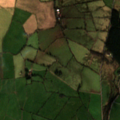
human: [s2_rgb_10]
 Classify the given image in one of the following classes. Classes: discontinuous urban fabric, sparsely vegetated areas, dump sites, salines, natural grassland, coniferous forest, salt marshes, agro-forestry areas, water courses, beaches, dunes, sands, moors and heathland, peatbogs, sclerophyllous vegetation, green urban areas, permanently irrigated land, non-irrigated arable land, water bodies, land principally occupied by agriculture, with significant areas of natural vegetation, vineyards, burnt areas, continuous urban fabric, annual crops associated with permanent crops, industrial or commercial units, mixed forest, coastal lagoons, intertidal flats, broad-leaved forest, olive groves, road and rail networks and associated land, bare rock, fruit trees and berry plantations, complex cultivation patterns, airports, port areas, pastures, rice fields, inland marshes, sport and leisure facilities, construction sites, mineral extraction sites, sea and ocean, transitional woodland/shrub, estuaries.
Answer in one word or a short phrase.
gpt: pastures, land principally occupied by agriculture, with significant areas of natural vegetation, transitional woodland/shrub